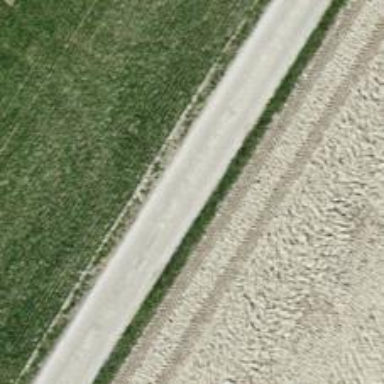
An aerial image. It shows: Concrete track with grade1 quality.